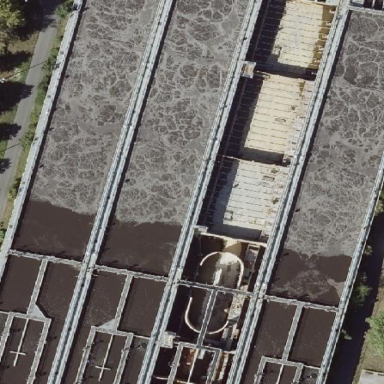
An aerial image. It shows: Body of wastewater.